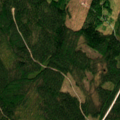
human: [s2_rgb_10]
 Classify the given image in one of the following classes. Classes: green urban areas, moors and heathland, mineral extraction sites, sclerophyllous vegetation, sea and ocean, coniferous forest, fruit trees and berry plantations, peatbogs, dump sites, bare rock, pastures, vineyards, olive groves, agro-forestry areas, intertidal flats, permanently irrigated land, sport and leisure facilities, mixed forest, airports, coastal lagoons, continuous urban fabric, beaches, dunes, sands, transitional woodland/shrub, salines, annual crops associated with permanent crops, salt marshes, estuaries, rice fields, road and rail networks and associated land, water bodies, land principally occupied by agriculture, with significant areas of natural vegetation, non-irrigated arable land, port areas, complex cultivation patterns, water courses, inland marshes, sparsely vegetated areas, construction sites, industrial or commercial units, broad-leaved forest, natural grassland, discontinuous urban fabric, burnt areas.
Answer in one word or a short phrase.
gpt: coniferous forest, mixed forest